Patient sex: M
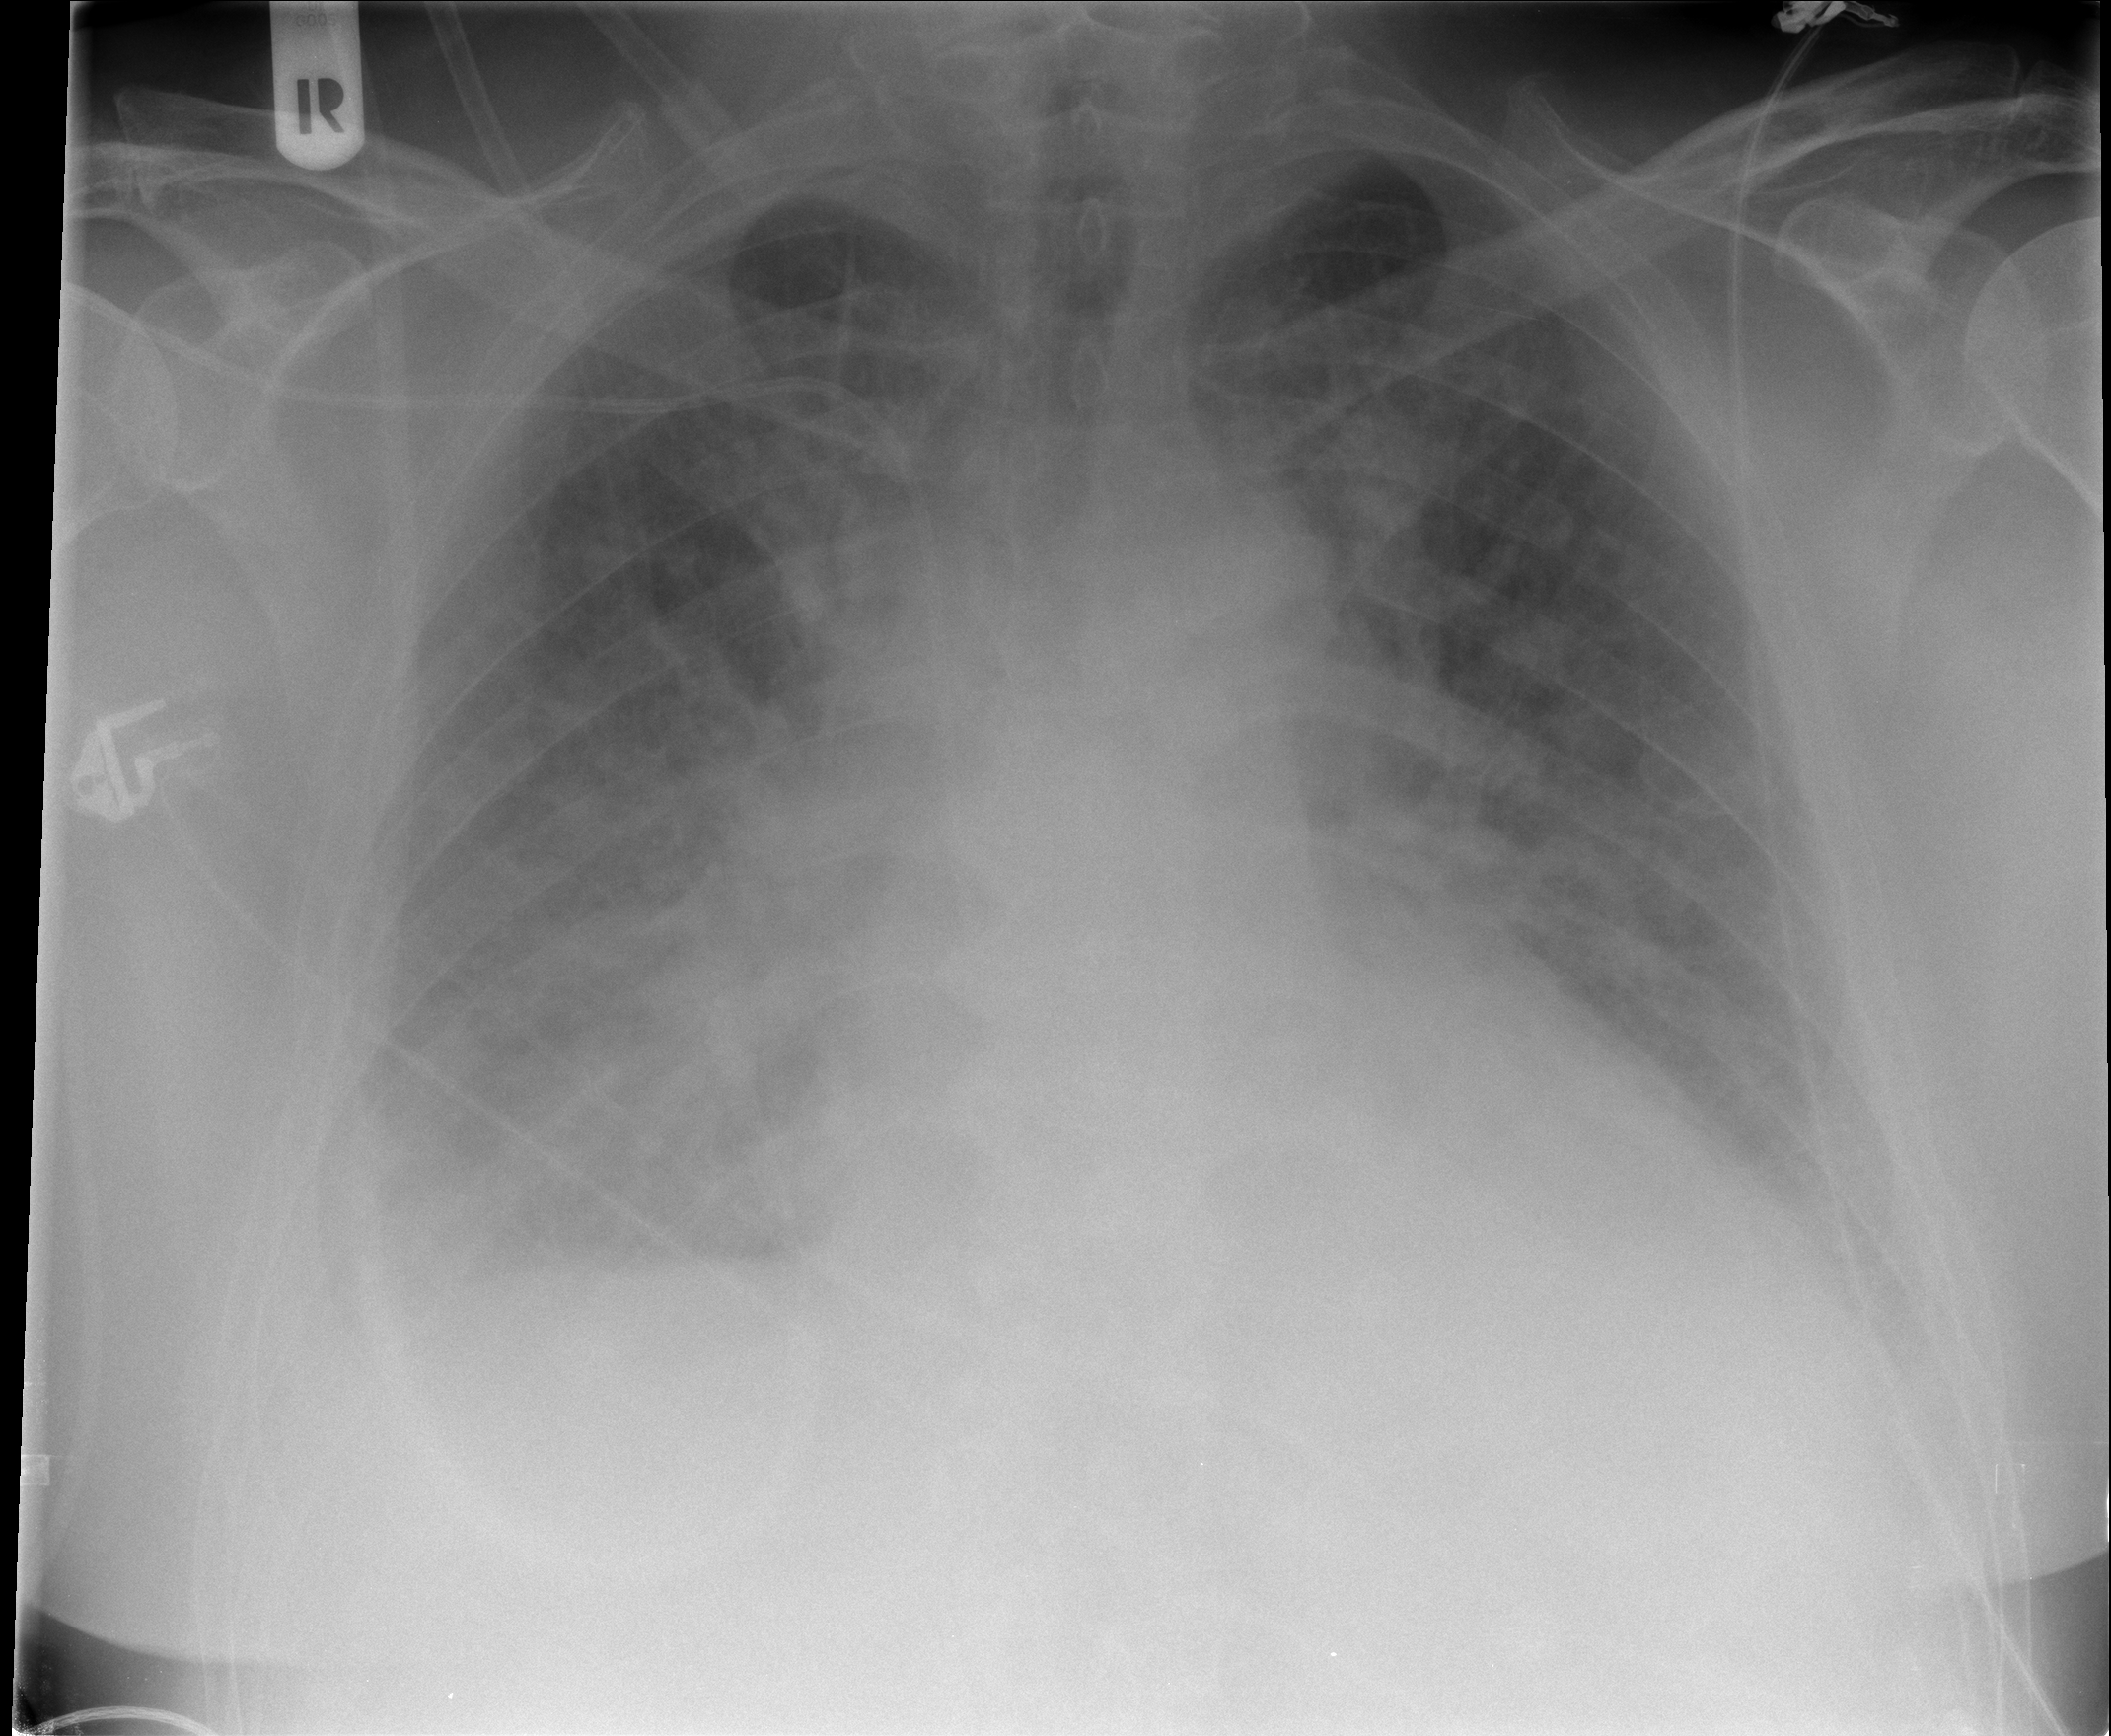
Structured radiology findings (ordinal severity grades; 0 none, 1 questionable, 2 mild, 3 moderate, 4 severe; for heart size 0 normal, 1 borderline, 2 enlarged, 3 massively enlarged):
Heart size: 2
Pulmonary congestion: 3
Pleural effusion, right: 2
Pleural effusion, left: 2
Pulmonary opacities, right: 2
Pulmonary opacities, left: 2
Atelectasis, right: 0
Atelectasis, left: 0